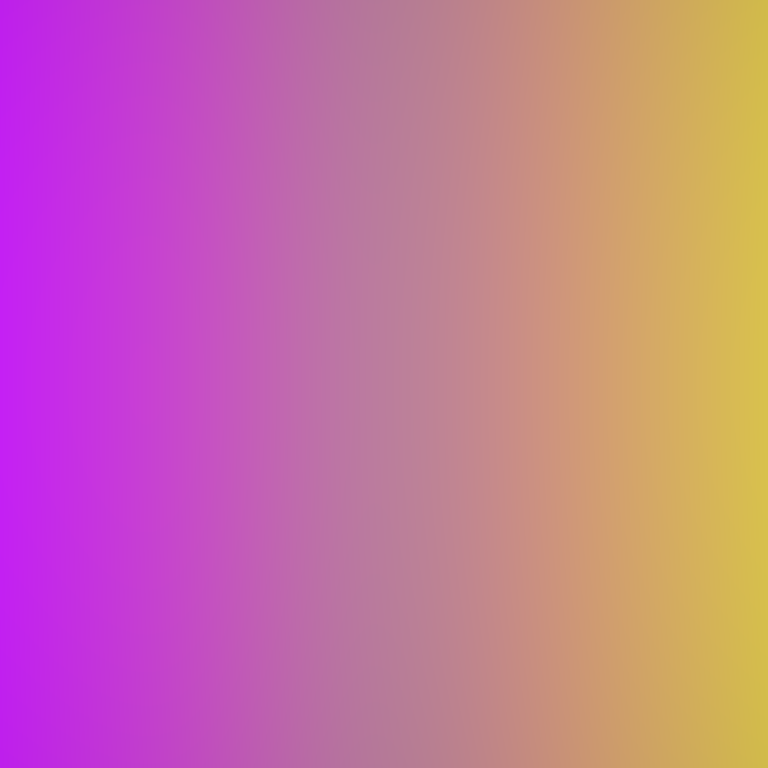
Abstract light effect, smooth gradient from violet to yellow, serene atmosphere, soft glow, no room, no furniture, no objects.